【题型】解答题　【知识点】向量　【难度】medium
如图，在直角三角形 $ABC$ 中，$\angle C = 90^\circ$，$CA = 3$，$CB = 4$，$\overrightarrow{CD} = m\overrightarrow{CA}$，$\overrightarrow{CE} = n\overrightarrow{CB}$，其中 $m, n \in (0,1)$，设 $DE$ 中点为 $M$，$AB$ 中点为 $N$．

(1) 若 $m=n$，求证：$C$、$M$、$N$ 三点共线；

(2) 若 $m+n=1$，求 $|\overrightarrow{MN}|$ 的最小值．
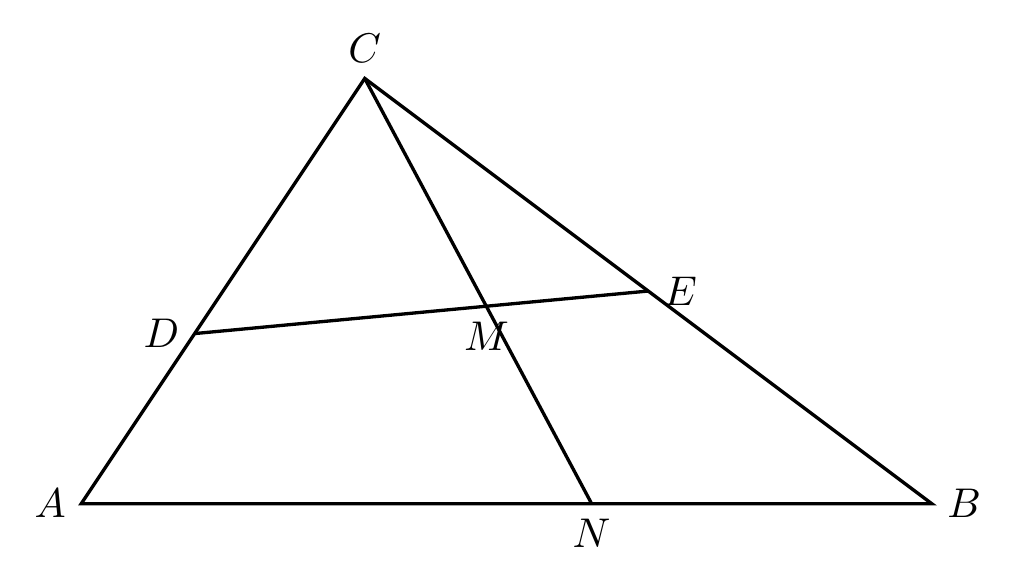
【解答】
【答案】 (1) 证明见解析  \\
(2) $\dfrac{6}{5}$  \\
【分析】 (1) 根据平面向量基本定理，化简得 $\overrightarrow{CM} = m\overrightarrow{CN}$ 证明即可；  \\
(2) 根据 $\overrightarrow{MN} = \overrightarrow{CN} - \overrightarrow{CM}$，代入 $m+n=1$ 化简可得 $|\overrightarrow{MN}|^2 = \dfrac{1}{4}(25m^2 - 18m + 9)$，再根据二次函数的最值分析最小值即可  \\
【详解】 (1) 当 $m=n$ 时，$\overrightarrow{CM} = \dfrac{1}{2}(\overrightarrow{CD} + \overrightarrow{CE}) = \dfrac{1}{2}(m\overrightarrow{CA} + m\overrightarrow{CB}) = \dfrac{m}{2}(\overrightarrow{CA} + \overrightarrow{CB})$，$\overrightarrow{CN} = \dfrac{1}{2}(\overrightarrow{CA} + \overrightarrow{CB})$，故$\overrightarrow{CM} = m\overrightarrow{CN}$，故 $C$、$M$、$N$ 三点共线，即得证  \\
(2) 当 $m+n=1$ 时，$\overrightarrow{CM} = \dfrac{1}{2}(\overrightarrow{CD} + \overrightarrow{CE}) = \dfrac{1}{2}(m\overrightarrow{CA} + n\overrightarrow{CB})$，$\overrightarrow{CN} = \dfrac{1}{2}(\overrightarrow{CA} + \overrightarrow{CB})$，故  \\
$\overrightarrow{MN} = \overrightarrow{CN} - \overrightarrow{CM} = \dfrac{1}{2}(\overrightarrow{CA} + \overrightarrow{CB}) - \dfrac{1}{2}(m\overrightarrow{CA} + n\overrightarrow{CB}) = \dfrac{1}{2}(n\overrightarrow{CA} + m\overrightarrow{CB})$，故  \\
$|\overrightarrow{MN}|^2 = \dfrac{1}{4}|n\overrightarrow{CA} + m\overrightarrow{CB}|^2 = \dfrac{1}{4}(9n^2 + 16m^2 + 2mn\overrightarrow{CA} \cdot \overrightarrow{CB}) = \dfrac{1}{4}(9n^2 + 16m^2)$  \\
$= \dfrac{1}{4}[9(1-m)^2 + 16m^2] = \dfrac{1}{4}(25m^2 - 18m + 9)$，故当 $m = \dfrac{18}{2 \times 25} = \dfrac{9}{25}$ 时，$|\overrightarrow{MN}|^2$ 取得最小值  \\
$\dfrac{1}{4} \left[ 25 \times \left( \dfrac{9}{25} \right)^2 - 18 \times \dfrac{9}{25} + 9 \right] = \dfrac{36}{25}$，即 $|\overrightarrow{MN}|$ 的最小值为 $\dfrac{6}{5}$．